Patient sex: M
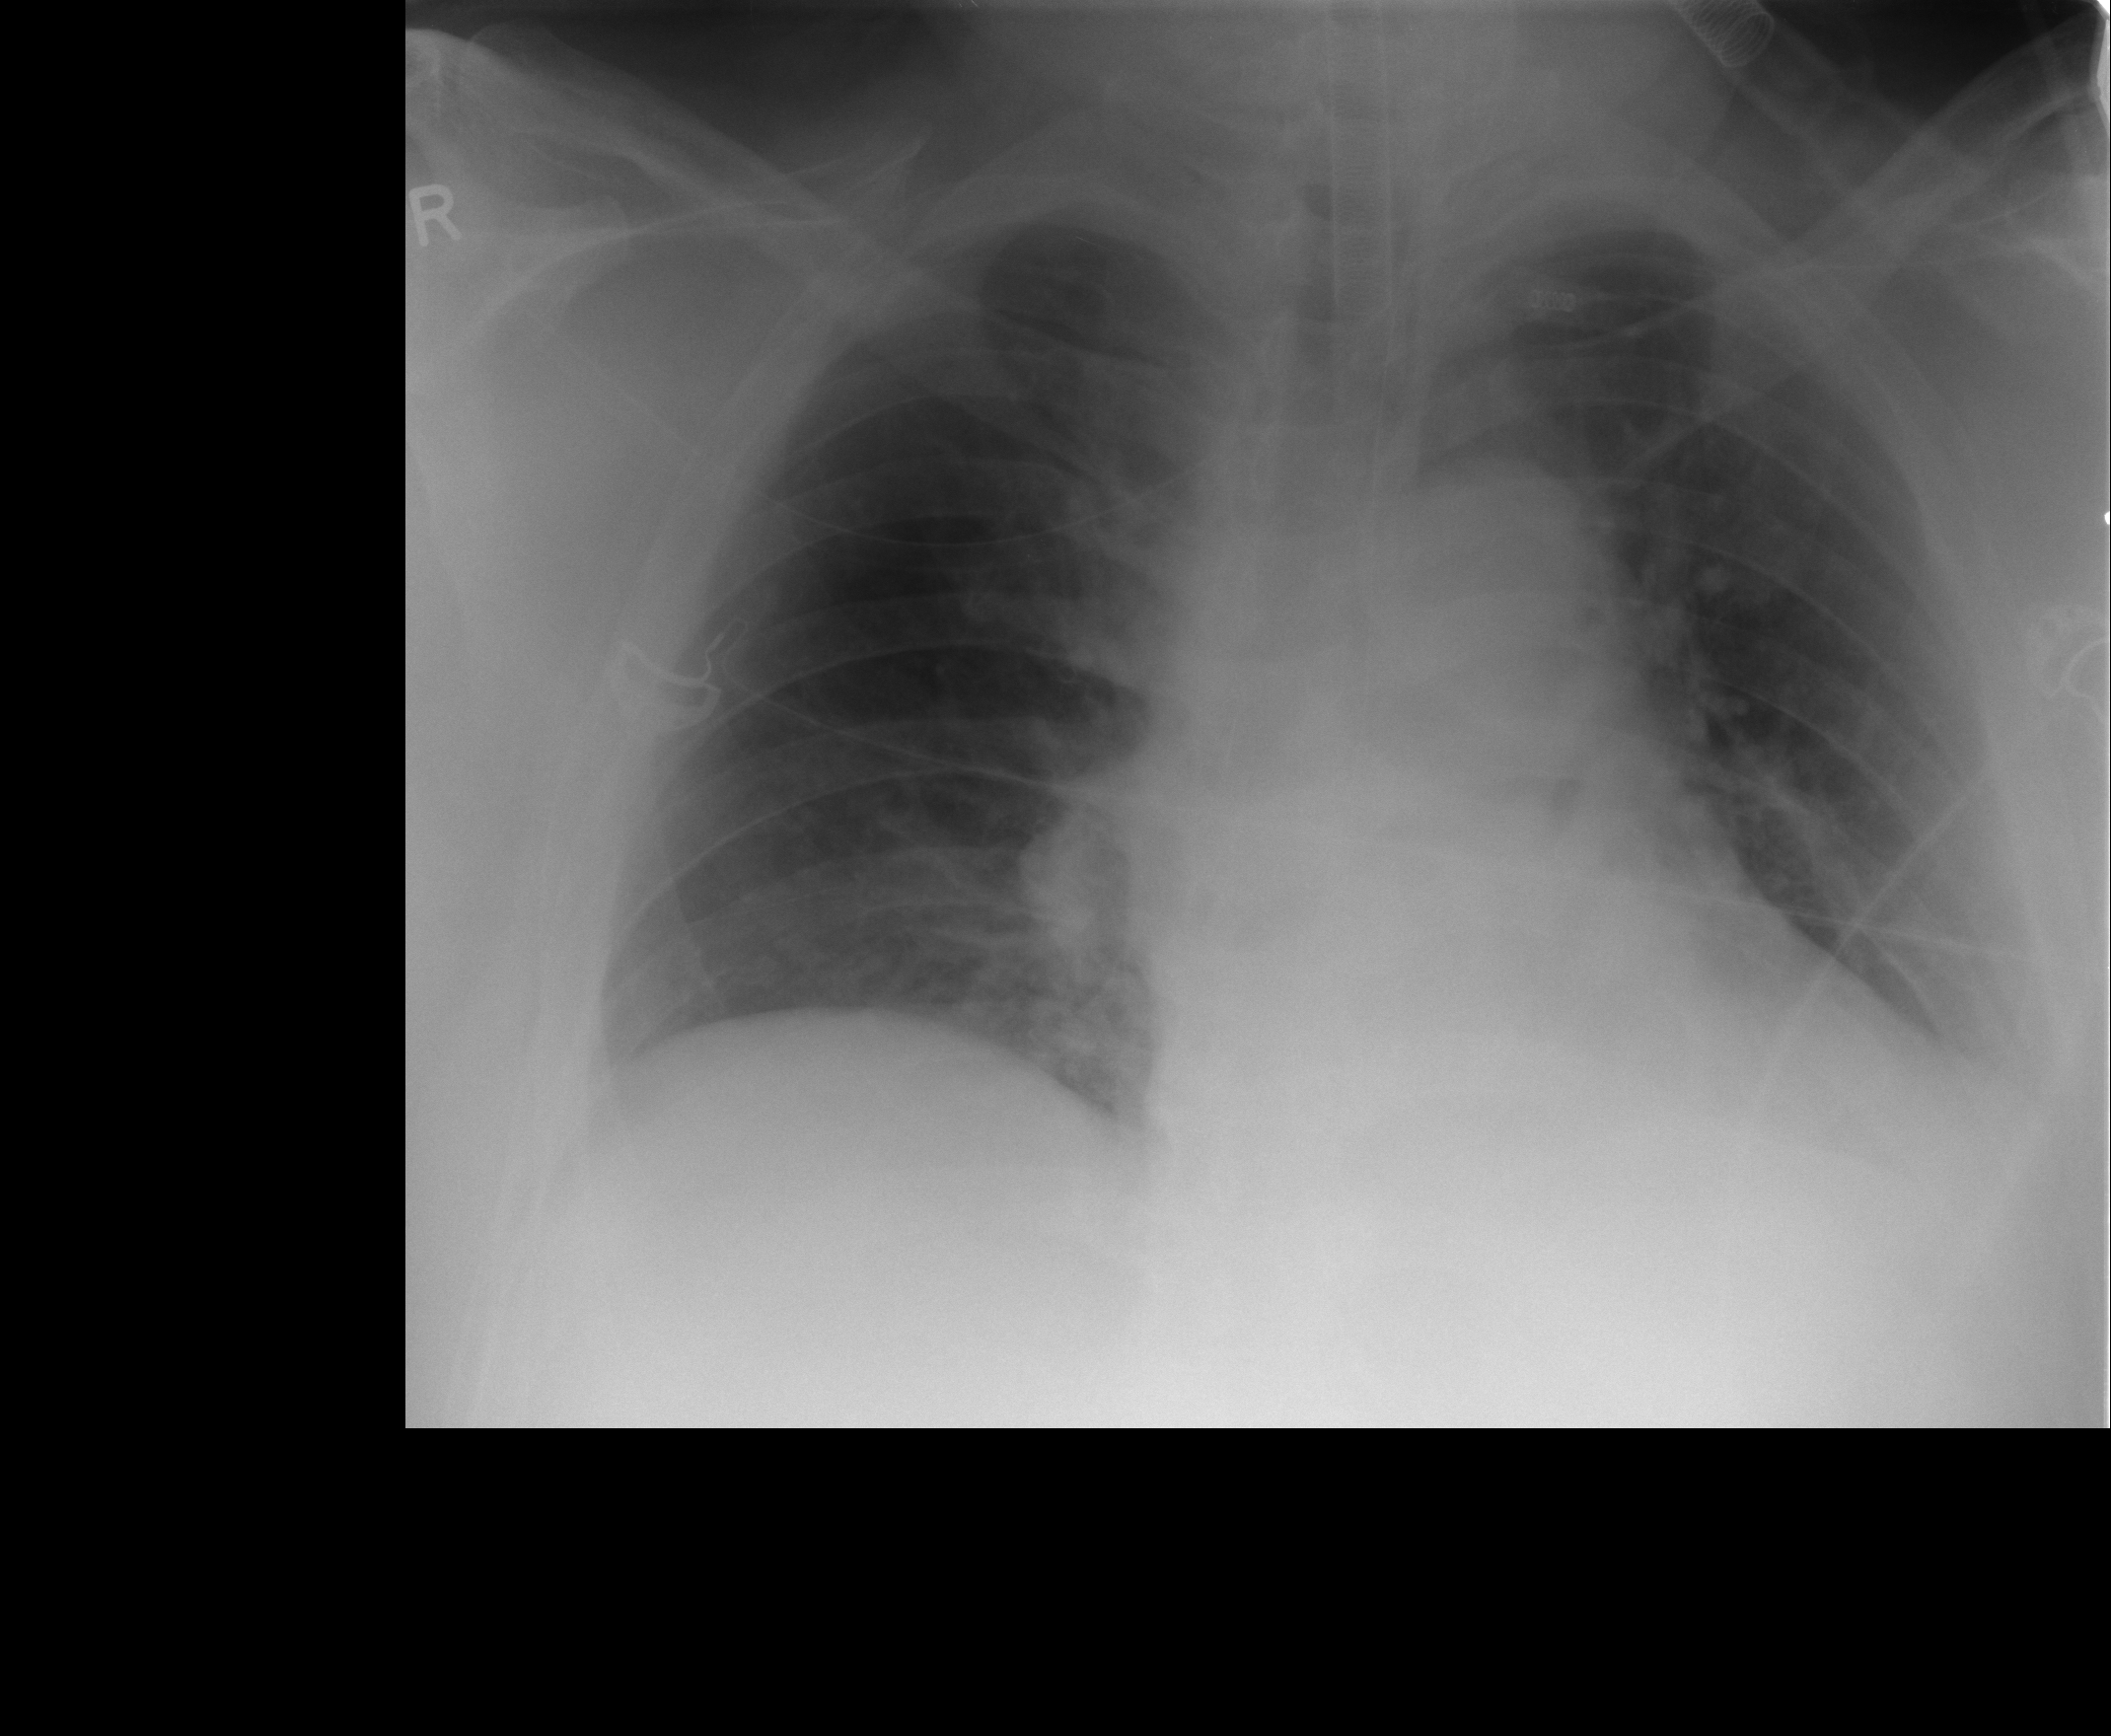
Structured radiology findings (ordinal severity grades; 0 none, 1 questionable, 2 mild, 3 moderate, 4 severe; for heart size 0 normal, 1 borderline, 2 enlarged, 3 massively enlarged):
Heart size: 2
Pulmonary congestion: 2
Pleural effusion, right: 0
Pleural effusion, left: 0
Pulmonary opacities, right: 0
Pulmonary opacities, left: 0
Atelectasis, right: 2
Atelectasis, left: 2